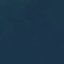
Land use / land cover class: SeaLake